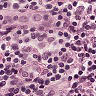
Metastatic tissue present: no